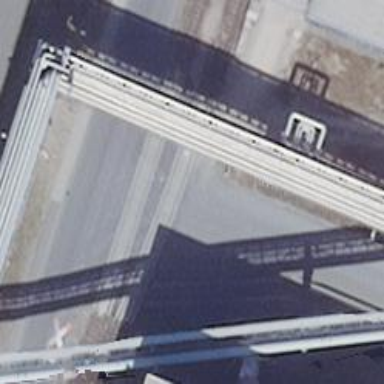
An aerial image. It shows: Railway level crossing.